Field crop: maize
Growth stage: 2
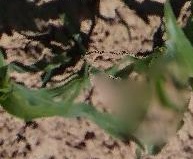
Species: maize